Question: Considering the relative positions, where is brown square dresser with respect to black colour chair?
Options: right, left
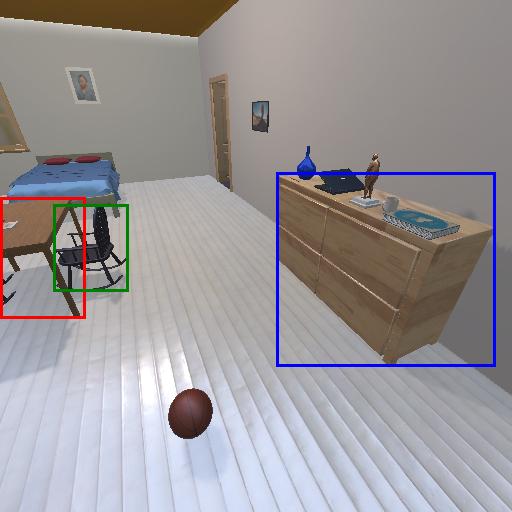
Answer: right